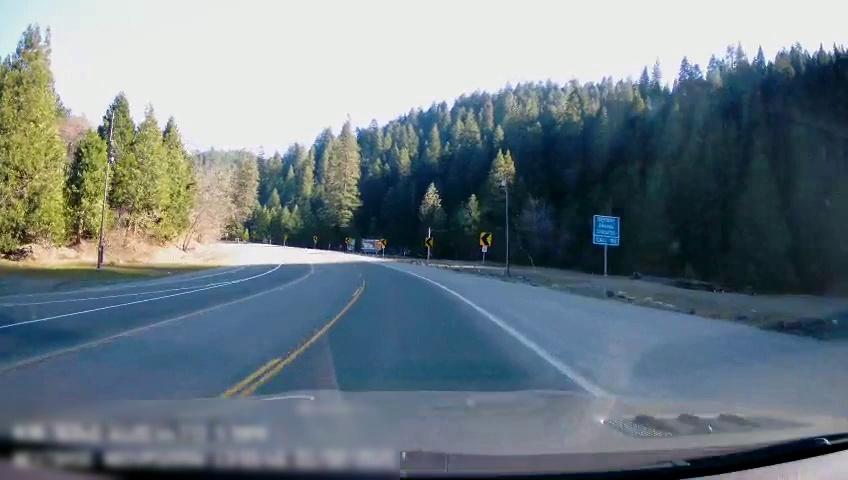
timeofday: Day
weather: Sunny
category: Drivable Space
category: Lanes | Alternate Lane
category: Lanes | Opposite Lane
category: Lanes | Opposite Lane
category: Lanes | Opposite Lane
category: Lanes | Current Lane
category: Lanes | Alternate Lane
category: Lanes | Opposite Lane
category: Traffic | Signs
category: Traffic | Signs
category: Traffic | Signs